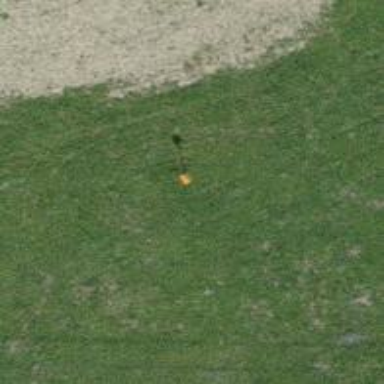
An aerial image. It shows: View of pole with roofed pipeline marker.